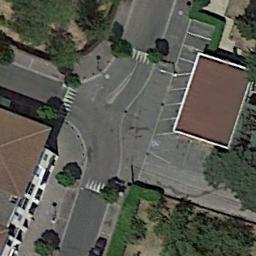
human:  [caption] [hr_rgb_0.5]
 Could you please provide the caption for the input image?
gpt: There are cars at the crossroads .

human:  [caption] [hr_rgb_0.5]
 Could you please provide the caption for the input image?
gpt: An intersection without cars is between some houses and green areas .

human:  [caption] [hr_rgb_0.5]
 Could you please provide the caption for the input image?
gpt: There are many houses with brown roofs and many trees around the intersection .

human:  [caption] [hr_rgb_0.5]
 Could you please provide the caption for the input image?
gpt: There are many buildings beside the intersection .

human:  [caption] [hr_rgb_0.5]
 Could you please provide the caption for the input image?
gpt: There are some green trees and two brown buildings beside the intersection .